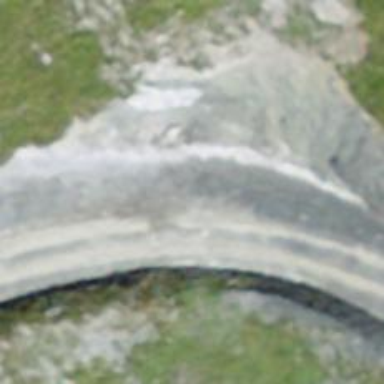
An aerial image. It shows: Gravel track with grade2 quality.